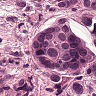
Metastatic tissue present: yes